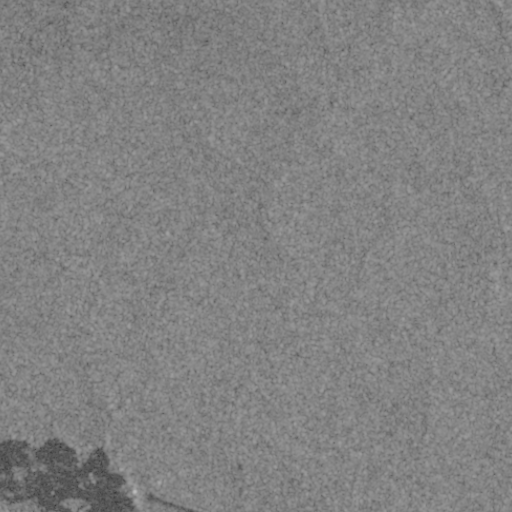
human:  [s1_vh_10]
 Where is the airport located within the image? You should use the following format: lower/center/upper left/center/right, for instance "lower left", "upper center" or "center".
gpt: The airport is located in the lower left of the image.
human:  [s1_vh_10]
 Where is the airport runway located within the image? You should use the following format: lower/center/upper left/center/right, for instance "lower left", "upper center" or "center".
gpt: The airport runway is located in the lower left of the image.
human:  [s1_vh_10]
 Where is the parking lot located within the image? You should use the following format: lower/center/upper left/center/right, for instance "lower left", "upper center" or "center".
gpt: The parking lot is located in the lower left of the image.
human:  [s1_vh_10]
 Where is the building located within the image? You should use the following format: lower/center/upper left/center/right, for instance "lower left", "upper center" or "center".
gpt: The building is located in the lower left of the image.
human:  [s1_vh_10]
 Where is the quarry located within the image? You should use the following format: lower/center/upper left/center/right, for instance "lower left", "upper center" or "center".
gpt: There is no quarry in the image.

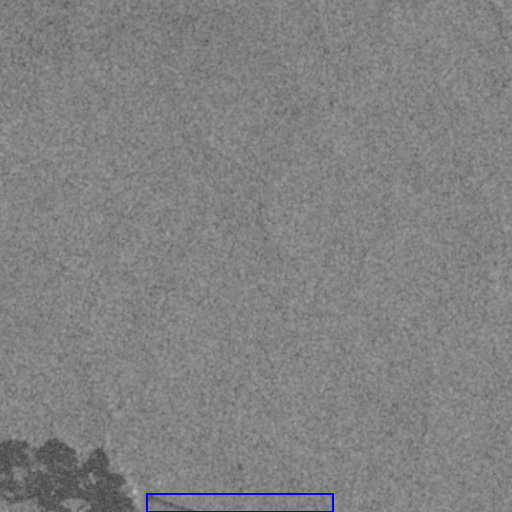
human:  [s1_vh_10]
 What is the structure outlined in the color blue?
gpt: The structure outlined in blue is an airport.
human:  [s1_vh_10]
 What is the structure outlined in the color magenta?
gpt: There is no magenta outline.